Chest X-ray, AP view. Patient: 63 years old, sex M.
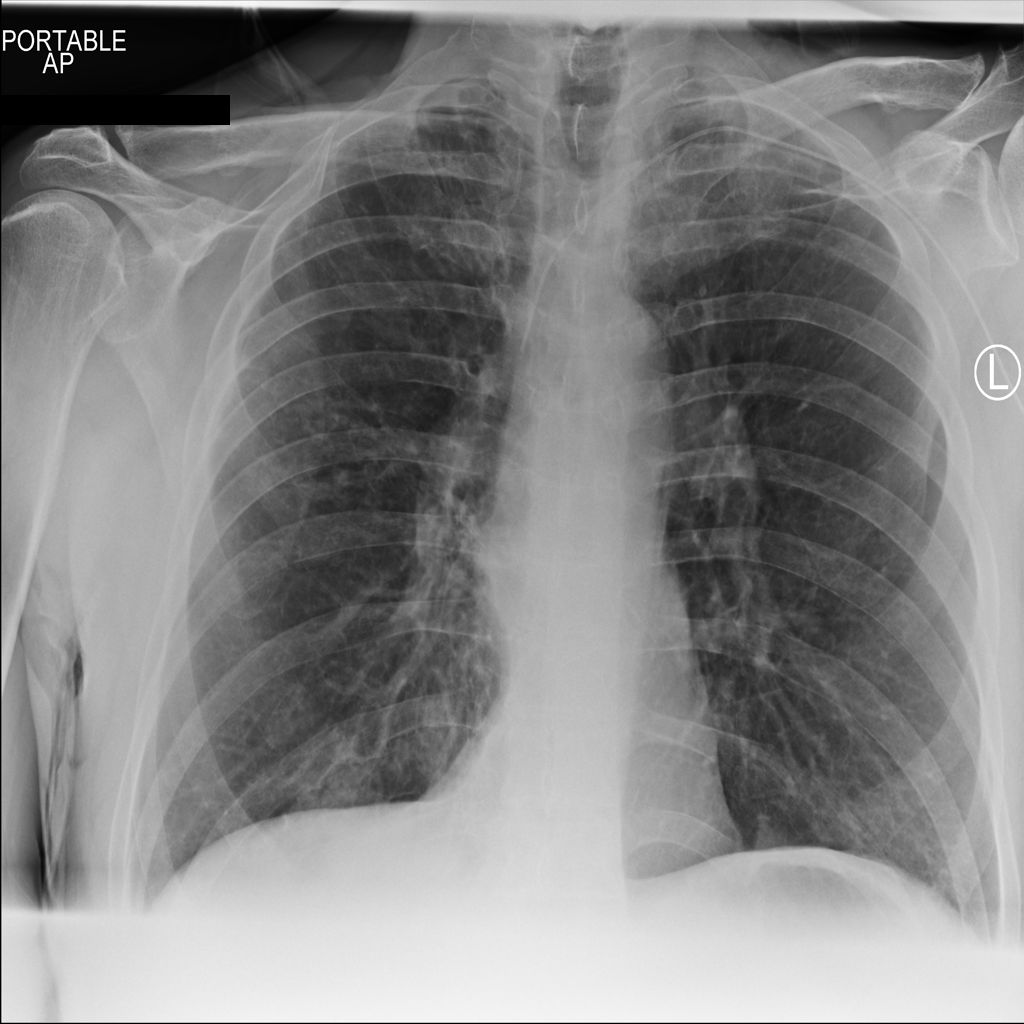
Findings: No Finding